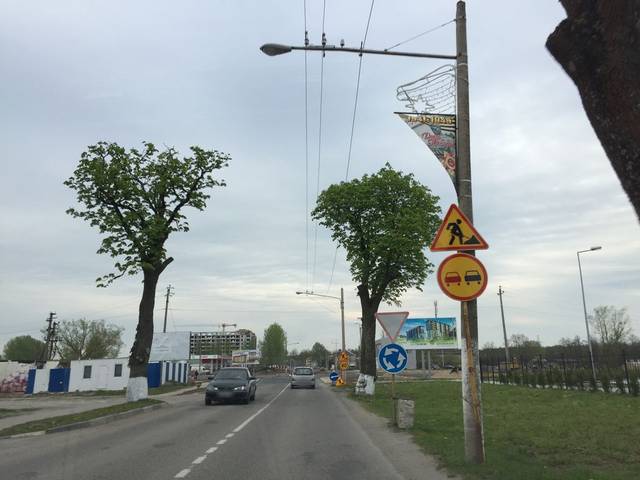
Region: Russia
Coordinates: 54.955, 20.479